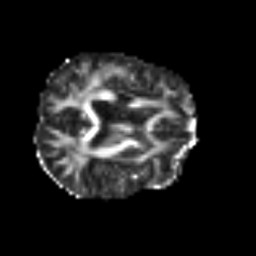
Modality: FA
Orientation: axial
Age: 75
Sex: female
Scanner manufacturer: siemens
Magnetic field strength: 3 T
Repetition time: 3.2 s
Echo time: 0.081 s